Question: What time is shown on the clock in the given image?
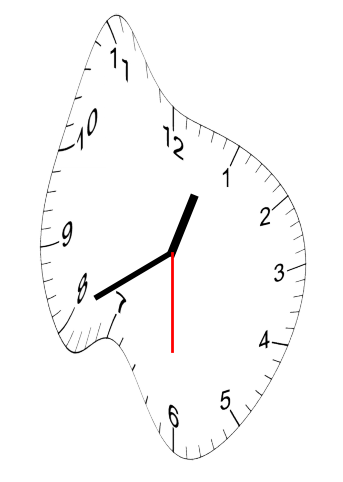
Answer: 12:40:30